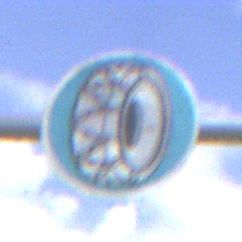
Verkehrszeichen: SchneekettenVorgeschrieben
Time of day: Midday
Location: Outdoor (Nature)
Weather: PartlyCloudy
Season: NotSpecified
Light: Natural